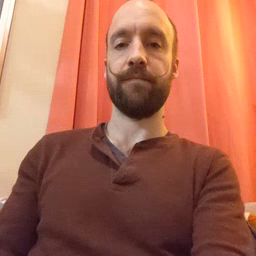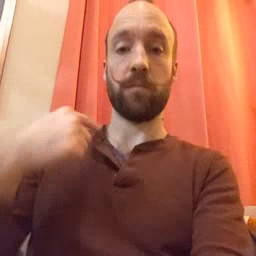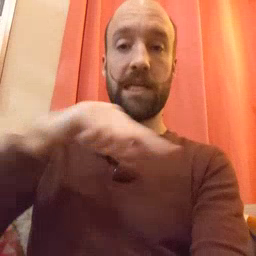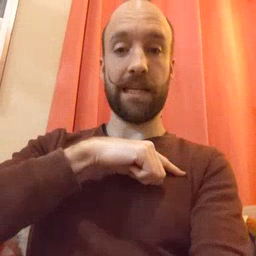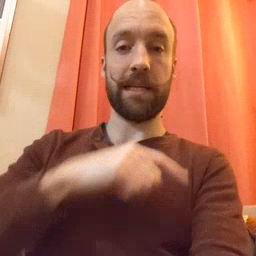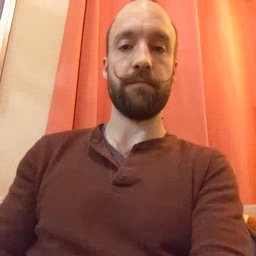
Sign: weus